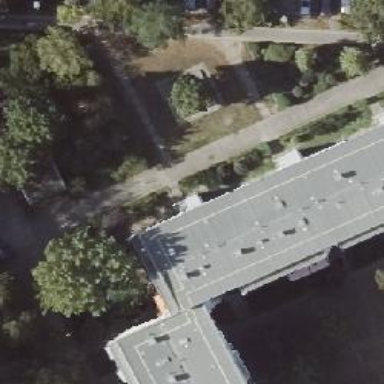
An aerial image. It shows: Footway with concrete surface.